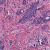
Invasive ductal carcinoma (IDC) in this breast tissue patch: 1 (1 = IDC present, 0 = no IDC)